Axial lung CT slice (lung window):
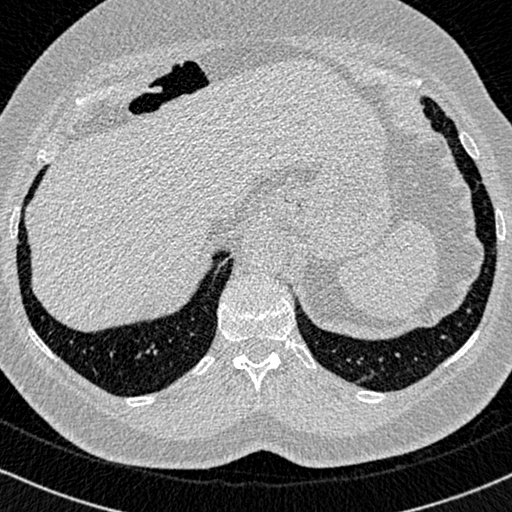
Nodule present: no